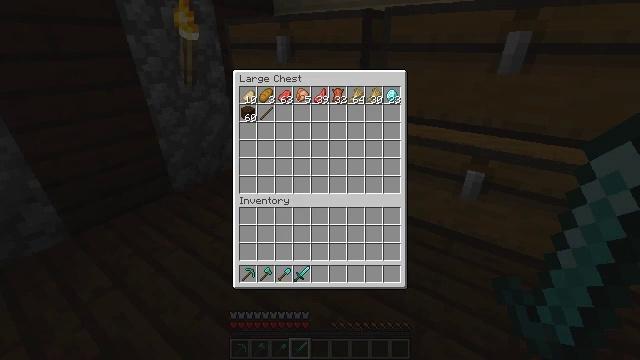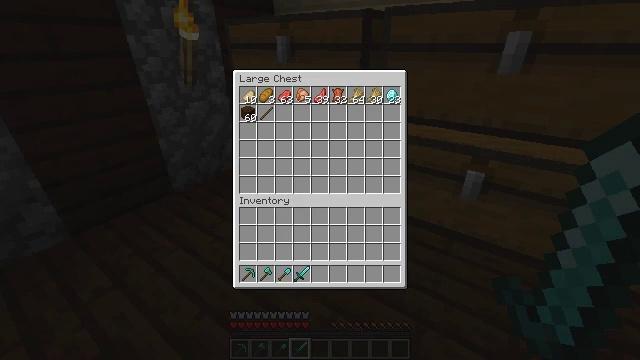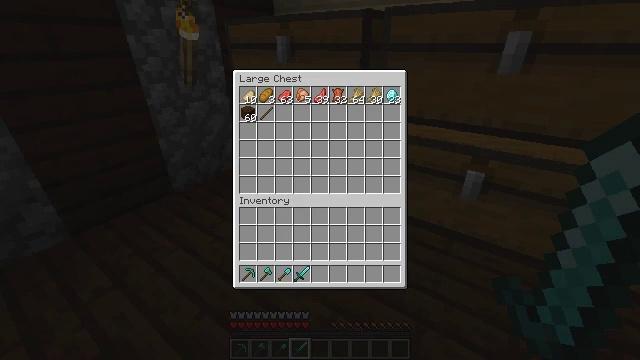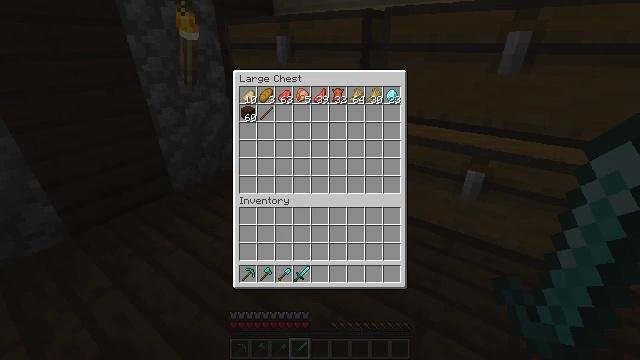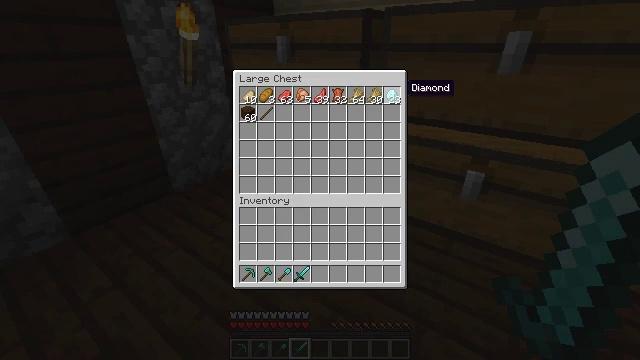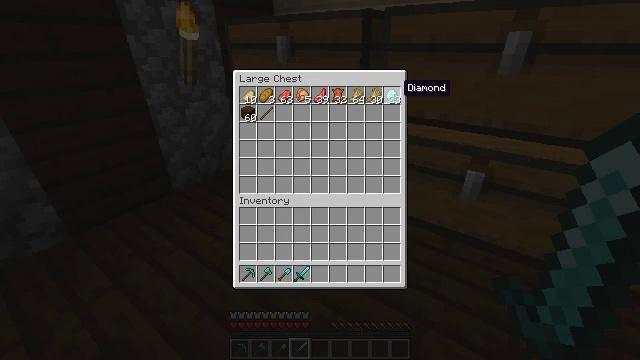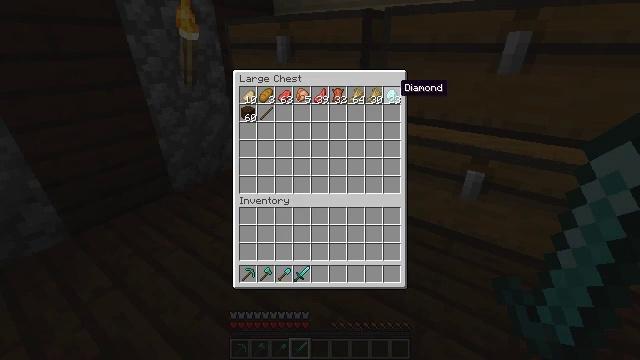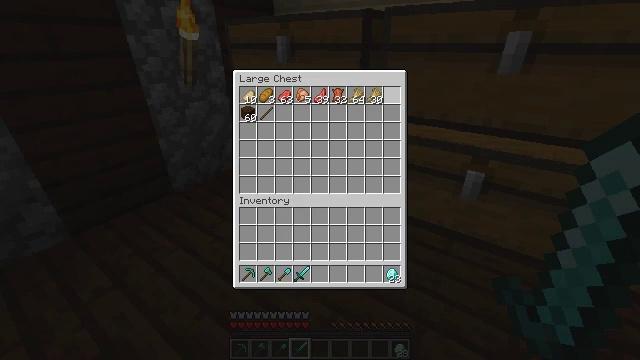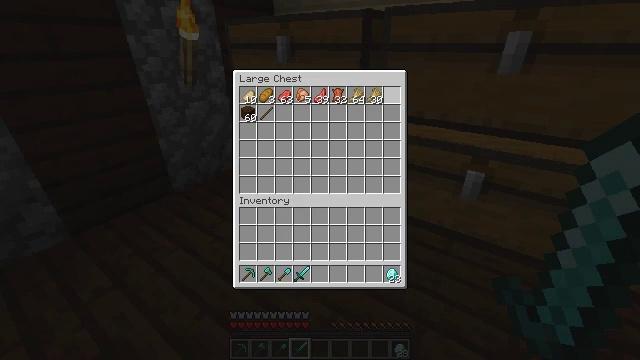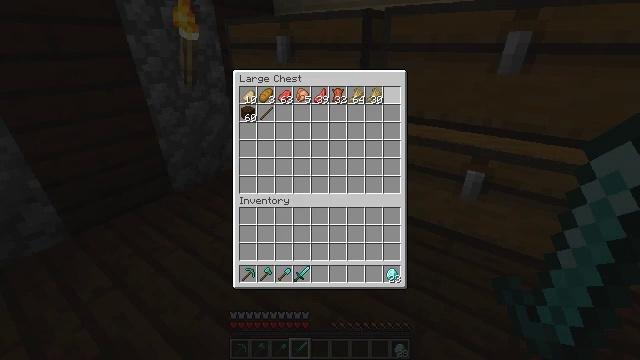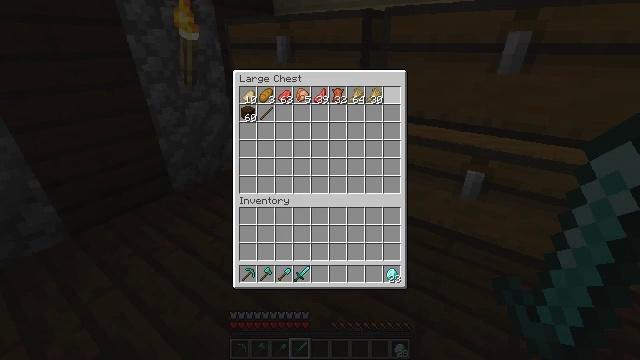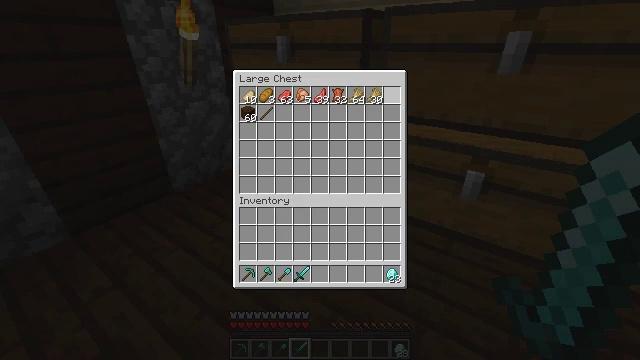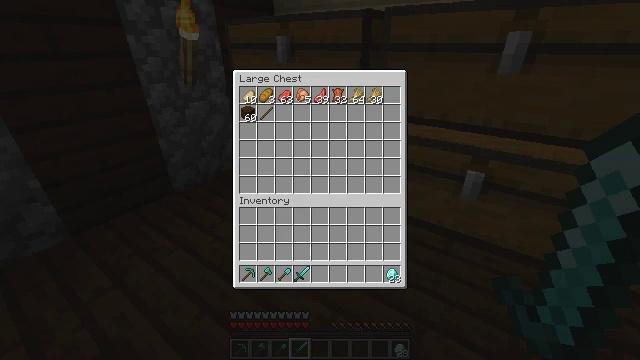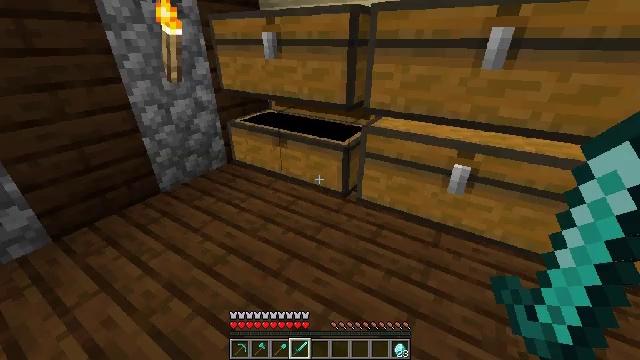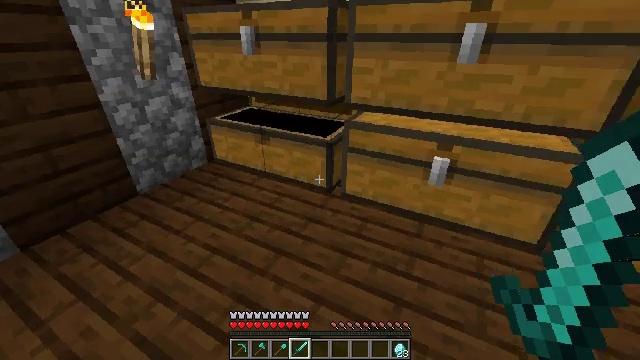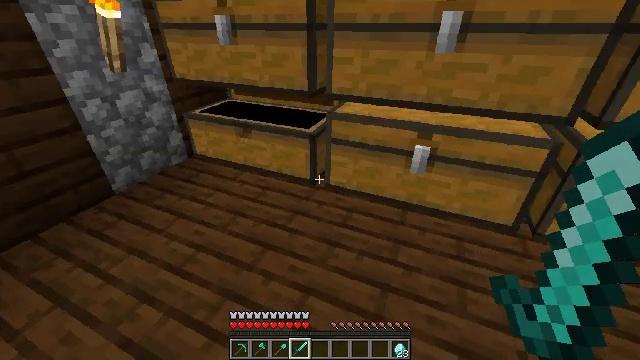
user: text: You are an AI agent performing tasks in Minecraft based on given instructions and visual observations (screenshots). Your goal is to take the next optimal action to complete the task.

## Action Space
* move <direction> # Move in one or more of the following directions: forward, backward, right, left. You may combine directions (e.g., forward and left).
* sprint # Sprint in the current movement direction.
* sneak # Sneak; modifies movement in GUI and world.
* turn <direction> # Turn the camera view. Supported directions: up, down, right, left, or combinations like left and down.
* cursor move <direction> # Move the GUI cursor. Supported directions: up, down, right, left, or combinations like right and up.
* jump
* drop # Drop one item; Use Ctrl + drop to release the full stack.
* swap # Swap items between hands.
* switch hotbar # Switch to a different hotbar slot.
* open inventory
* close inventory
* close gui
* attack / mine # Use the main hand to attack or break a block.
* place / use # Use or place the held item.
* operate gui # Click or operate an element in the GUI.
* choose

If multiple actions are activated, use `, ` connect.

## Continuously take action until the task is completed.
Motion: motion action
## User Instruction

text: Mine the wall torch to remove it.
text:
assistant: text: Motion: sneak
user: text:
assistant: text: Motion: sneak, cursor move left
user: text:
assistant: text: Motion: sneak, cursor move left
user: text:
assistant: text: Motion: sneak, cursor move left
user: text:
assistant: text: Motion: sneak
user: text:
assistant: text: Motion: sneak
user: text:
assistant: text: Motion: sneak, operate gui
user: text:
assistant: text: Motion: sneak, operate gui
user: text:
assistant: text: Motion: sneak
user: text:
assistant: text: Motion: sneak
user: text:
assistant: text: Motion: sneak
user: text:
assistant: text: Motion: cursor move right
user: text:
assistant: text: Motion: cursor move right
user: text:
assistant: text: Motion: turn right
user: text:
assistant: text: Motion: turn right and down
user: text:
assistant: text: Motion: turn right and down
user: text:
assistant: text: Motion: turn right and down
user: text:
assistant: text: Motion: turn right and down
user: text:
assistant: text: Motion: turn right
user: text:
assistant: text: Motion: turn right
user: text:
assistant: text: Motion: turn right and up
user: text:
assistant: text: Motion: turn left and up, use / place
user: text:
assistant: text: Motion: turn left and up, use / place
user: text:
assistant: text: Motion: turn left, use / place
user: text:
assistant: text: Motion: use / place
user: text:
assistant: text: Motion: no_op
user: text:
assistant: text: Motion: no_op
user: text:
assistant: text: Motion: no_op
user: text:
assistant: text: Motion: no_op
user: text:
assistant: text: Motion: no_op